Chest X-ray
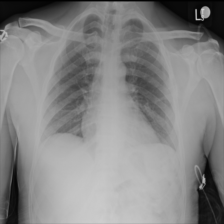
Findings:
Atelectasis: negative
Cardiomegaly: negative
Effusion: negative
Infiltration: negative
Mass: negative
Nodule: negative
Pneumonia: negative
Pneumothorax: negative
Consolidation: negative
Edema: negative
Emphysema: negative
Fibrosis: negative
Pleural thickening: negative
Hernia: negative